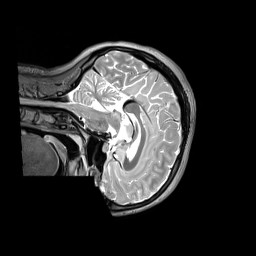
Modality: T2w
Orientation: sagittal
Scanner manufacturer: siemens
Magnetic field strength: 3 T
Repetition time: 3.2 s
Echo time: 0.406 s